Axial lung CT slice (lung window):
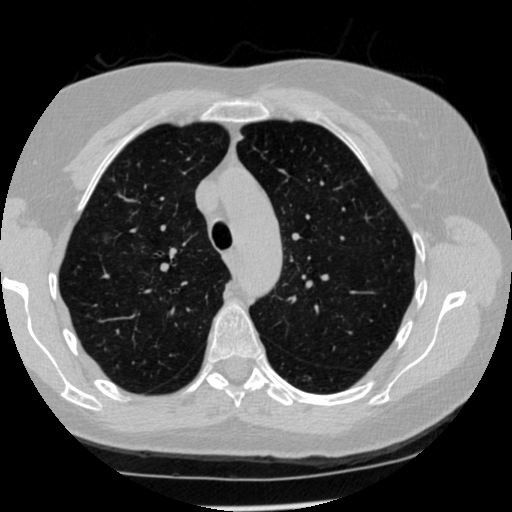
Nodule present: no